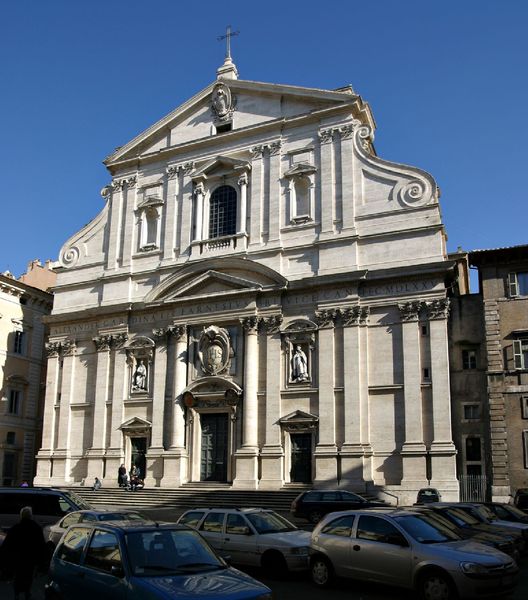
Titel: Fassade von Il Gesù in Rom
Künstler: Giacomo della Porta
Standort: Rom, Il Gesù (EU - I - Latium)
Schlagwörter: blau, himmel, weiß, menschen, fenster, marmor, säulen, tür, gebäude, haus, stein, häuser, kirche, figur, front, skulptur, balkon, schrift, bogen, fassade, türen, giebel, türe, platz, auto, treppe, inschrift, ornamente, verzierung, stufen, hoch, foto, eingang, eng, treppenstufen, kreuz, portal, statuen, voluten, mauern, griechisch, tempel, spirale, autos, nischen, latein, ihs, fihuren, klassischer stil